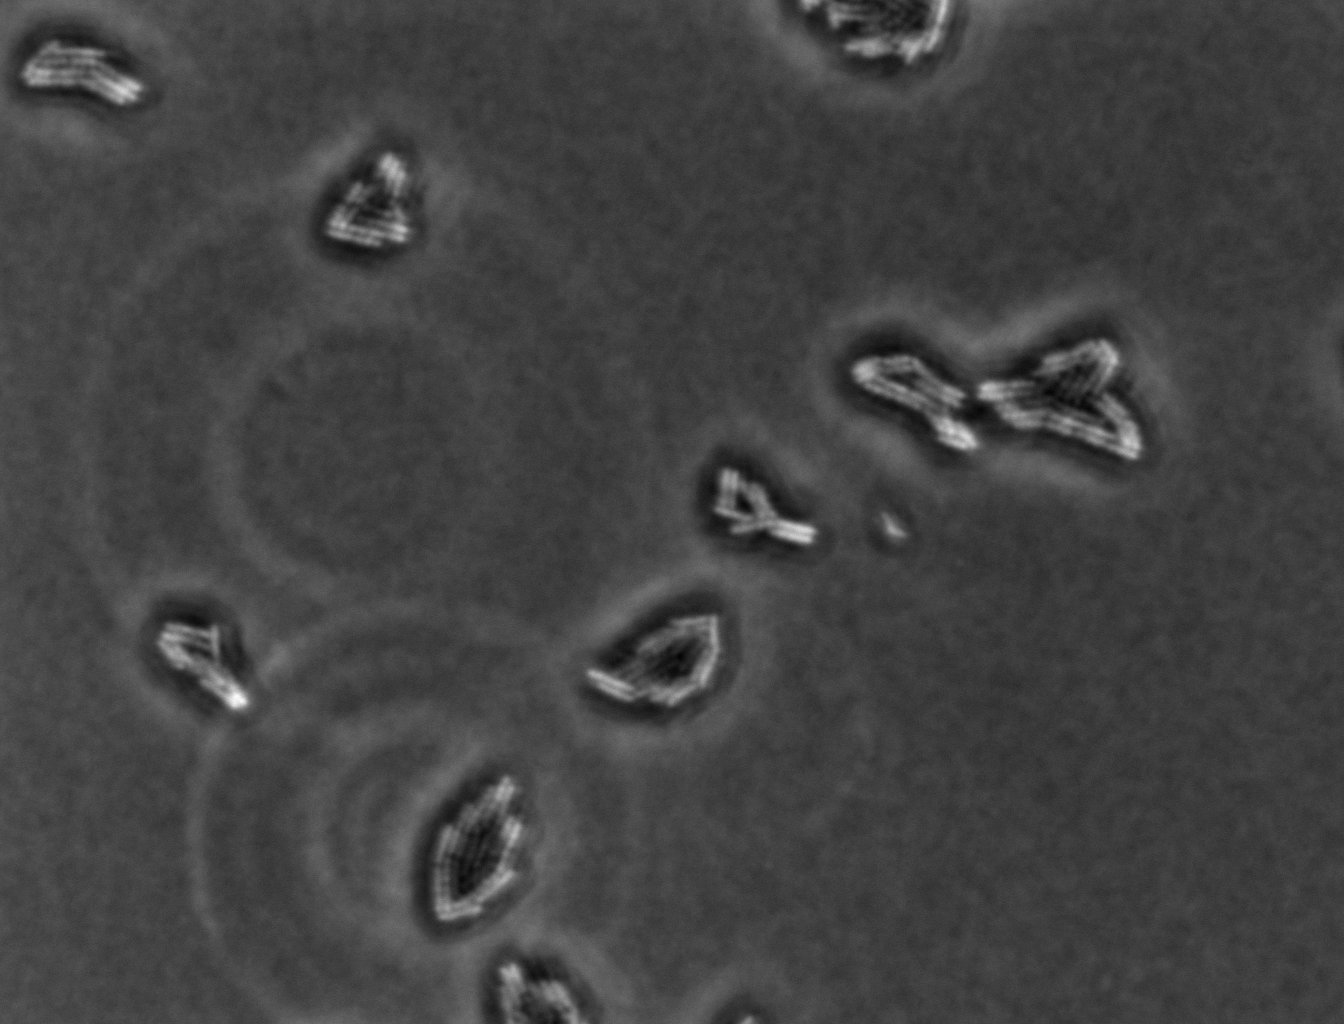
various_fewshot